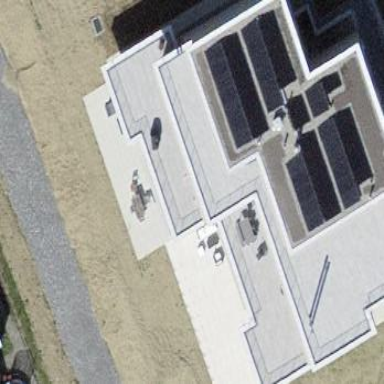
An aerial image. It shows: Terrace building.